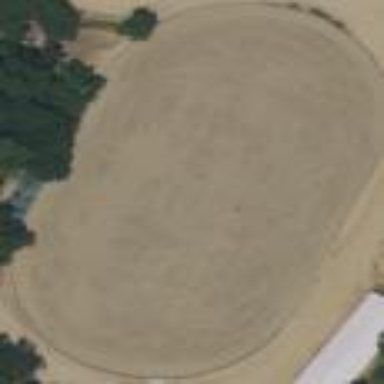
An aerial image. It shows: Equestrian pitch for leisure land activities.